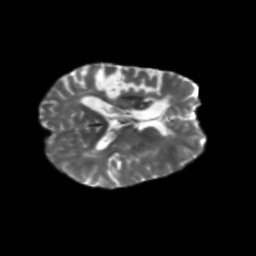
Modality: T2w
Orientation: axial
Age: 46
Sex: male
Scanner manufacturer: siemens
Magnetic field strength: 3 T
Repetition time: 5.25 s
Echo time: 0.08 s